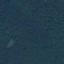
Label: Forest